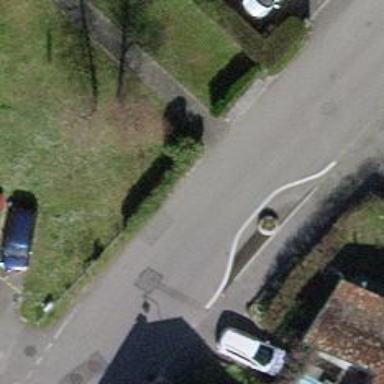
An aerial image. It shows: Chicane for traffic calming.